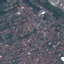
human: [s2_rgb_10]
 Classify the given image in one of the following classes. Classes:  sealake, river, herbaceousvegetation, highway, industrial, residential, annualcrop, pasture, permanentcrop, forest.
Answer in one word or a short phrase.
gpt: Residential